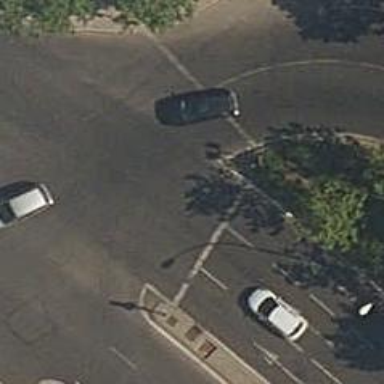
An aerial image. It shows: Road with traffic signals.